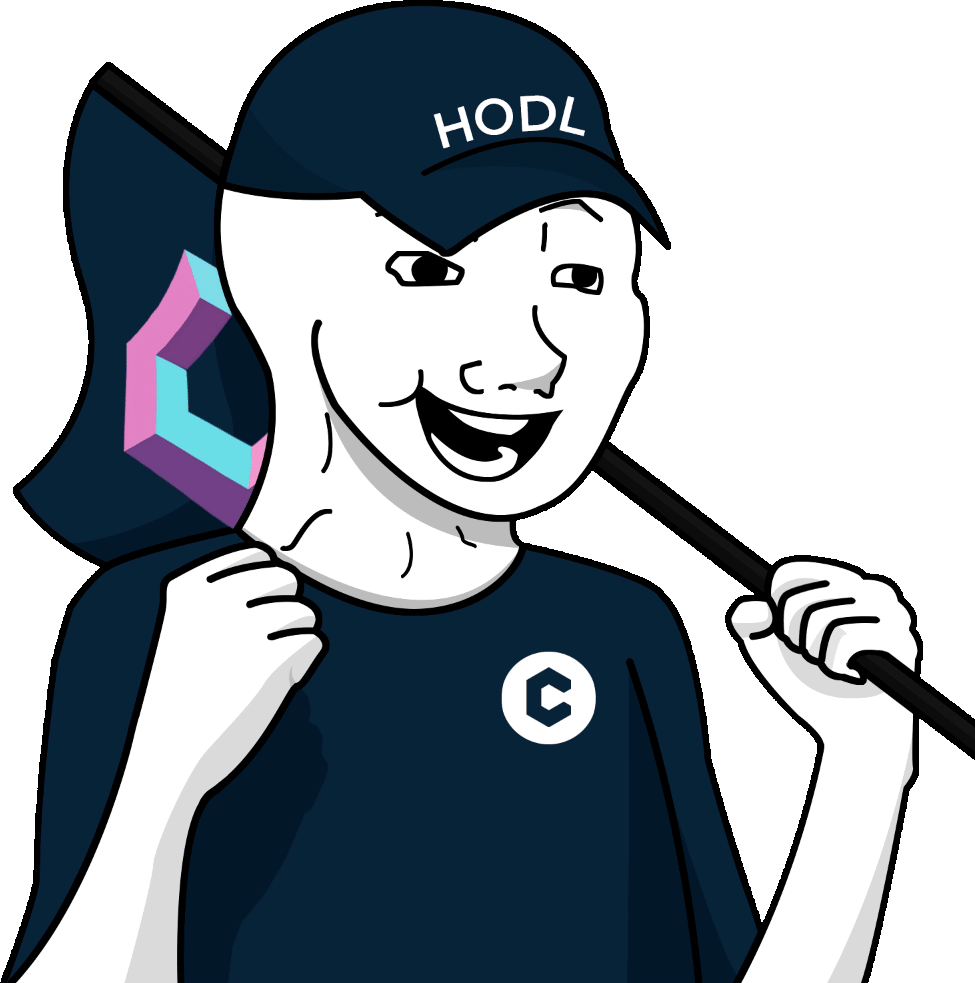
Label: 5_Bloomer